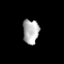
Tissue: prostate
Cell type: T cells
Senescence score: 0.3085
Nuclear area (px): 387
Mean DAPI intensity: 175.398